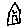
Label: house